五年级 · 立体几何学
爸爸用下图的 5 块玻璃粘成一个无盖的长方体鱼缸。

$10 \mathrm{dm}$

$10 \mathrm{dm}$
$5 \mathrm{dm}$

（1）每平方米玻璃要 40 元，至少需要多少钱头玻璃?

（2）这个鱼缸最多可装水多少升?
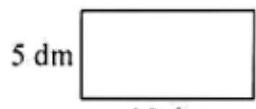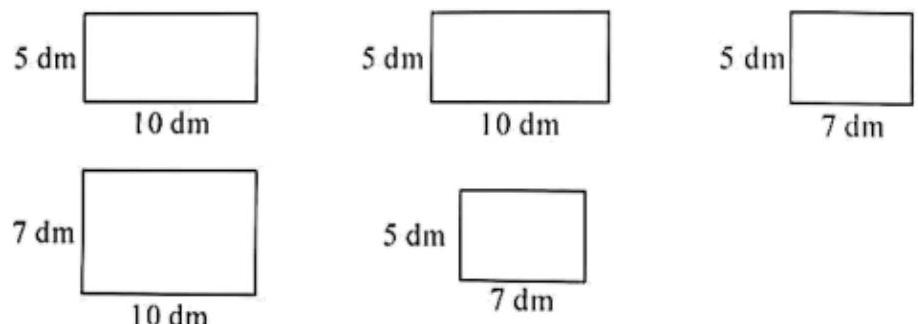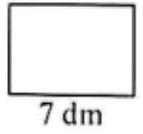
答案: 解

    (1) 96 元;
    (2) 350 升
    [分析](1) 根据长方体的特征, 长方体的 6 个面都是长方形 (特殊情况有两个相对的面是正方形),相对面的面积相等。由于鱼缸无盖, 所以只有一块的是底面, 得出这个长方体鱼缸的长是 10 分米,宽是 7 分米, 高是 5 分米, 从而求出表面积, 再乘每平方米玻璃的单价, 求出至少需要多少钱买玻璃。

（2）根据长方体的容积（体积）公式: $\mathrm{V}=\mathrm{abh}$ ，把数据代入公式解答。

【详解】（1） $10 \times 7+10 \times 5 \times 2+7 \times 5 \times 2$

$=70+100+70$

$=240$ (平方分米)

240 平方分米 $=2.4$ 平方米

$40 \times 2.4=96$ （元）

答: 至少需要 96 元钱买玻璃。

(2) $10 \times 7 \times 5$

$=70 \times 5$

$=350$ （立方分米）

350 立方分米 $=350$ 升

答：这个鱼缸最多可装水 350 升。

【点睛】本题考查学生对长方体表面积公式、体积公式计算方法的掌握情况, 特别应注意“是无盖的块玻璃鱼缸", 列式时不要出错。